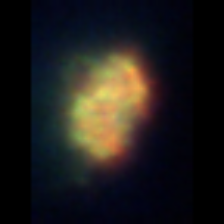
Taxon: Unknown_detritus
Group: Unknown